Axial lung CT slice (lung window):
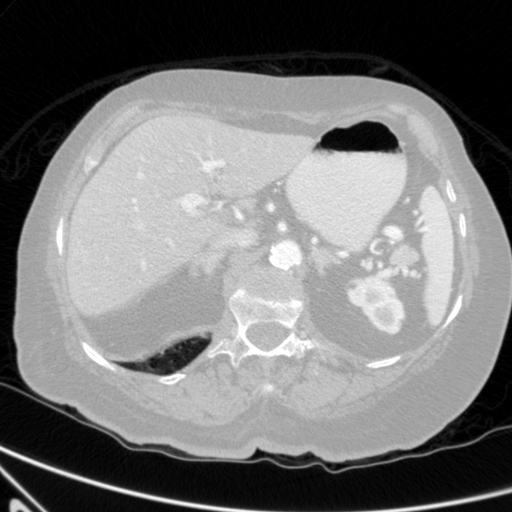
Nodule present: no